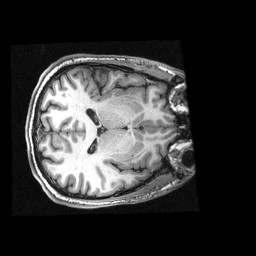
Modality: T1w
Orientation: axial
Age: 27
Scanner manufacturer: siemens
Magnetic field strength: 3 T
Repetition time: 2.3 s
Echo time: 0.00336 s